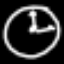
Label: clock